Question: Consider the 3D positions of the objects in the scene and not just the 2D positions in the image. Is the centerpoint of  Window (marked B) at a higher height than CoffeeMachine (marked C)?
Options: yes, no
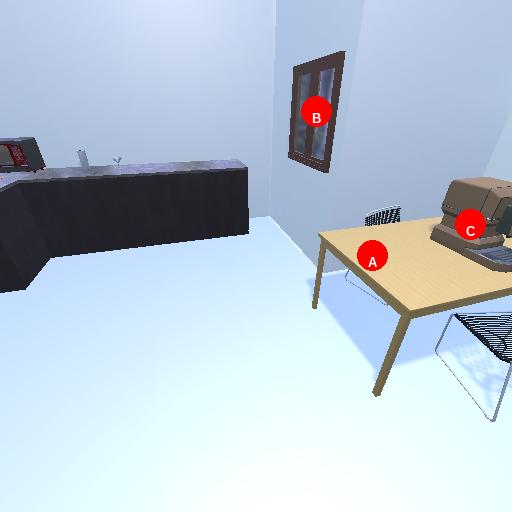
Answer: yes